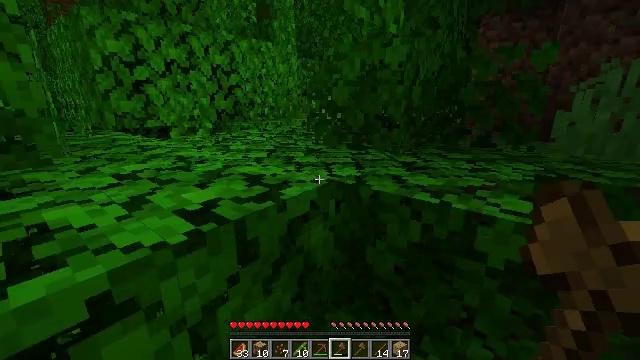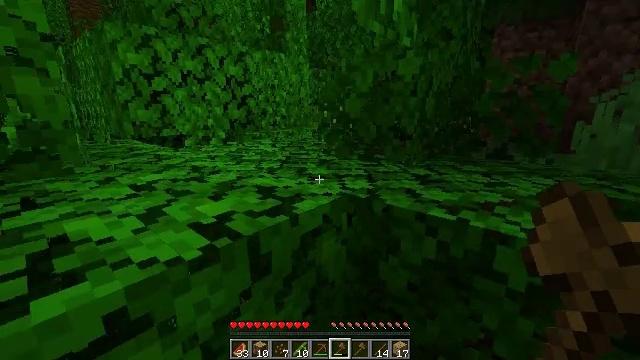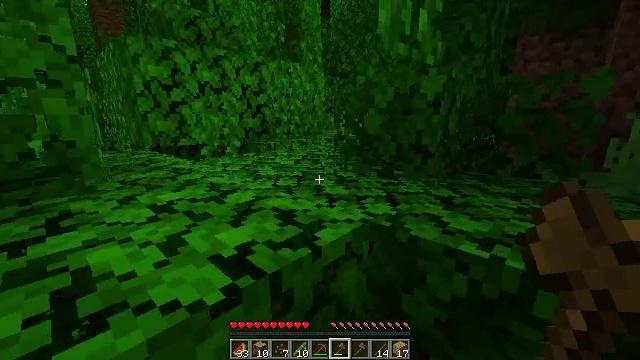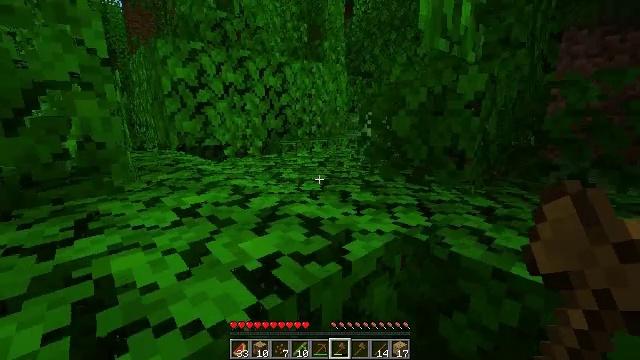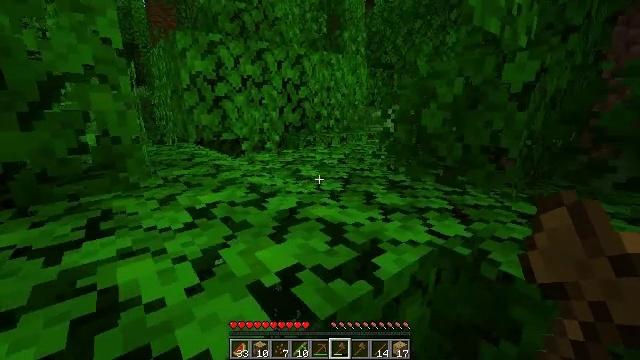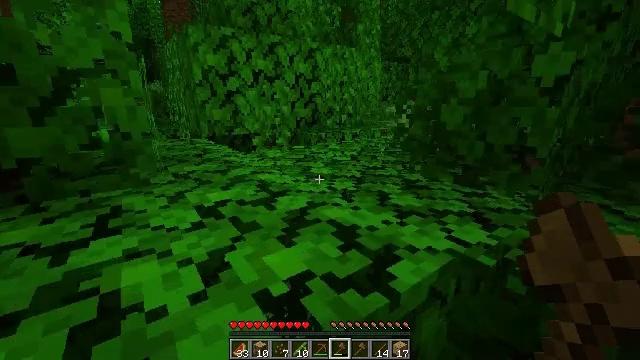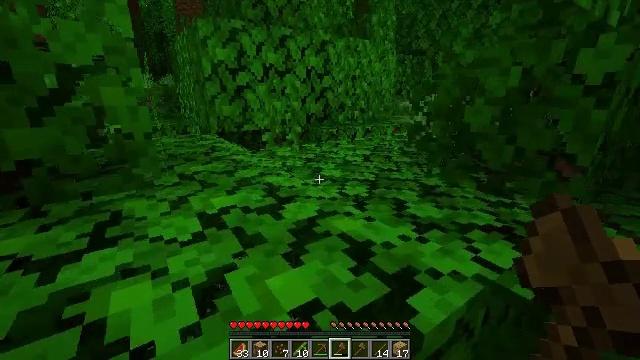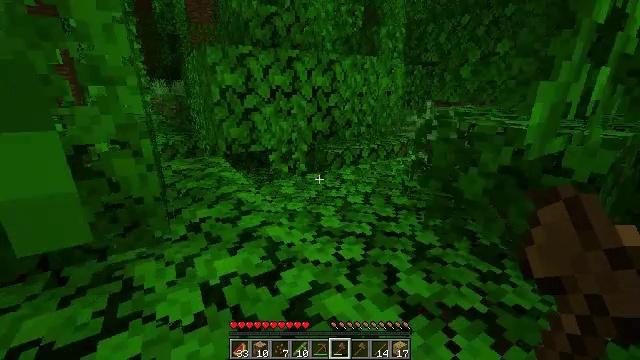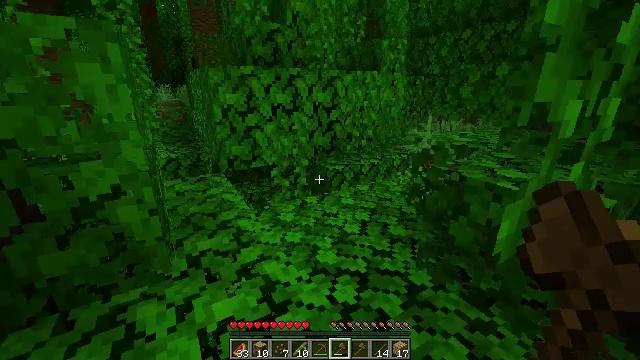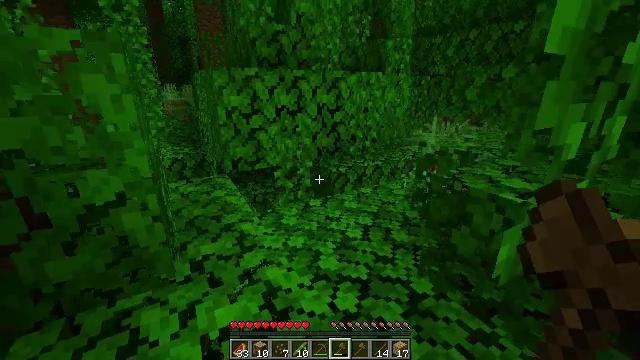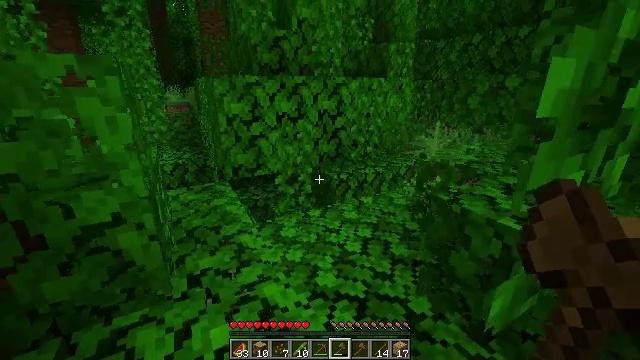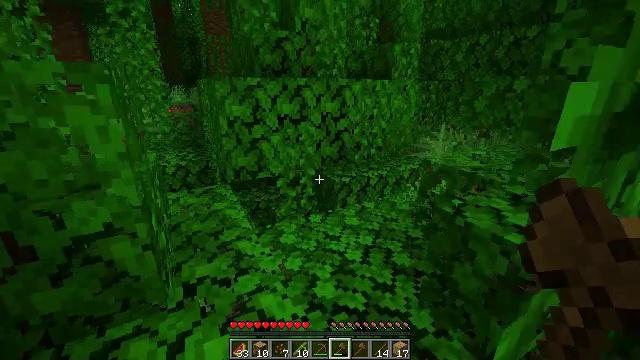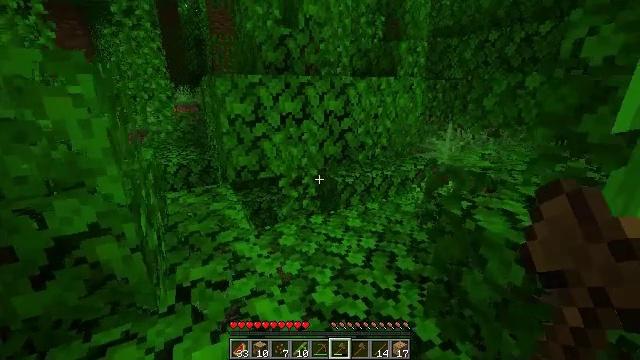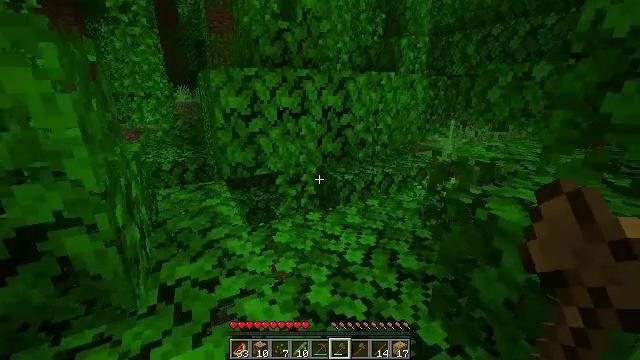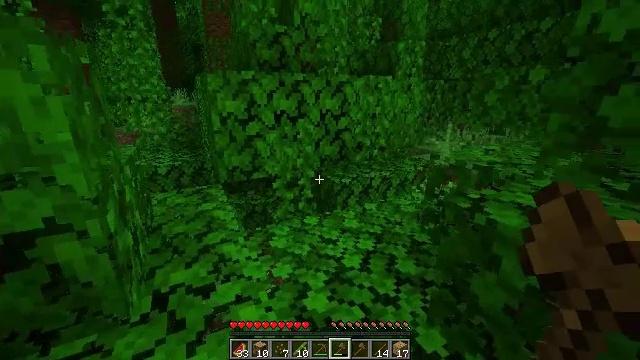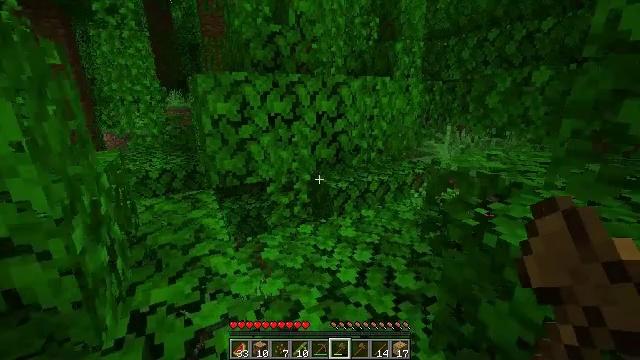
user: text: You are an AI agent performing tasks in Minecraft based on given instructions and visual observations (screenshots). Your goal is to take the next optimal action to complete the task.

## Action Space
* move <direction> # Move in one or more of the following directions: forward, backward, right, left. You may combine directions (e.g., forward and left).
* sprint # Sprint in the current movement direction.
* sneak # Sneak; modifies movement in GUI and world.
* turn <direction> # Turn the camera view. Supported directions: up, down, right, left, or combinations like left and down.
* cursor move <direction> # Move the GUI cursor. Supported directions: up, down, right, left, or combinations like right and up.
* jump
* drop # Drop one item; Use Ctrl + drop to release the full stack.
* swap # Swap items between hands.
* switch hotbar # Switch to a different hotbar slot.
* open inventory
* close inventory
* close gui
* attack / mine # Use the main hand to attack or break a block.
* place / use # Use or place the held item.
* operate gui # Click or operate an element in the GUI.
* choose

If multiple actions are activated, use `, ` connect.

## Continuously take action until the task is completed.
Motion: motion action
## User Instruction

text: Mine the jungle leaves to get saplings or sticks.
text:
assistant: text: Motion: move forward, turn left and up
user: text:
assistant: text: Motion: move forward, turn left
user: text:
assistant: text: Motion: move forward, turn left
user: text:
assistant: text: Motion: move forward, turn left and down
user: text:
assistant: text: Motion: move forward, turn left and down
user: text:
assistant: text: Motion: move forward, turn left and down, jump
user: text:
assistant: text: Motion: move forward, turn left and down, jump
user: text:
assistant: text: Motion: move forward, jump
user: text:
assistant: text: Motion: move forward, turn left, jump
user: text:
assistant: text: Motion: move forward
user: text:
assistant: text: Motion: move forward, turn left
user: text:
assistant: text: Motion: move forward, turn left
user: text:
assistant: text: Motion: move forward
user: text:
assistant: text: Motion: move forward
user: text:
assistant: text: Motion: move forward
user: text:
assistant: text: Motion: move forward, turn right
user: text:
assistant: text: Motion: move forward
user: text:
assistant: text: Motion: move forward, turn right
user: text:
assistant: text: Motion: move forward, turn right
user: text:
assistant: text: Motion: move forward, turn right
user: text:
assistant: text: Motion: move forward, turn right and down
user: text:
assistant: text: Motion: move forward, turn right
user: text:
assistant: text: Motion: move forward, turn right
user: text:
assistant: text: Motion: move forward, turn right
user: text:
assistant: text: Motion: turn right
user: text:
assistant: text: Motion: turn right
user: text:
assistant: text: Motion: turn right
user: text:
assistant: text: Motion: turn right and up
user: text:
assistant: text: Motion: turn right and up
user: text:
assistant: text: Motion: move forward, turn right and up